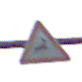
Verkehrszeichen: WildwechselLinks
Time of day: SunriseSunset
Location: Outdoor (Nature)
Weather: Clear
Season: NotSpecified
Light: Natural